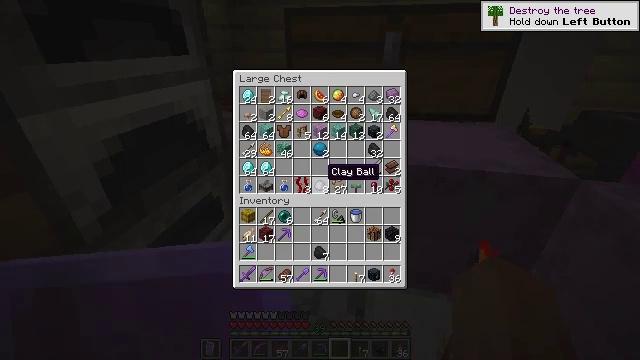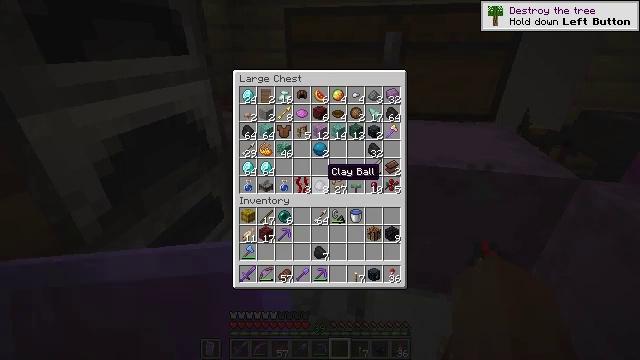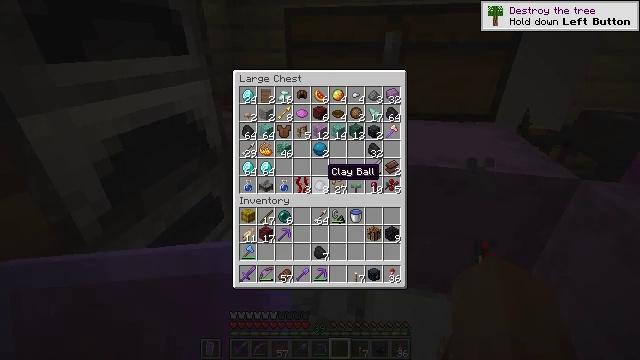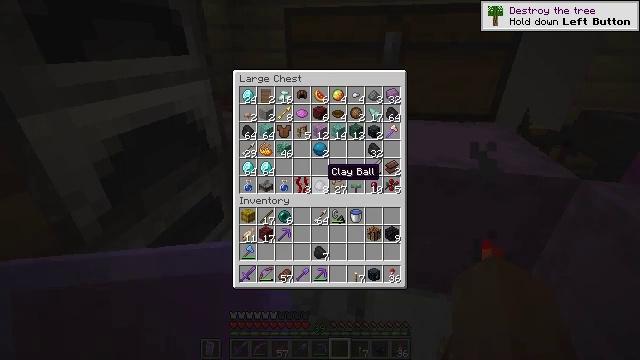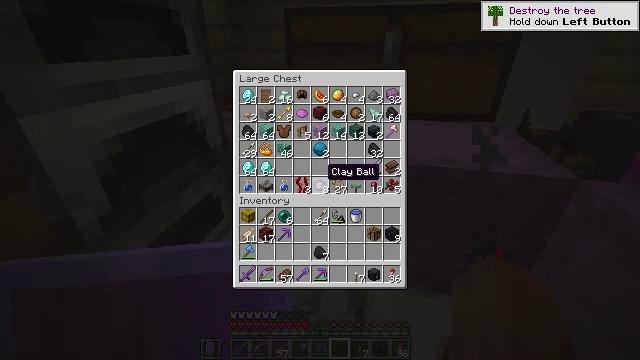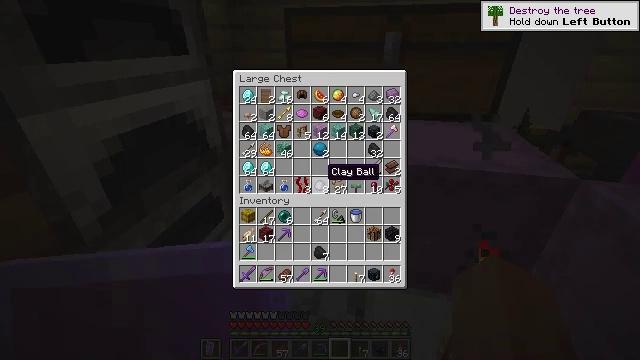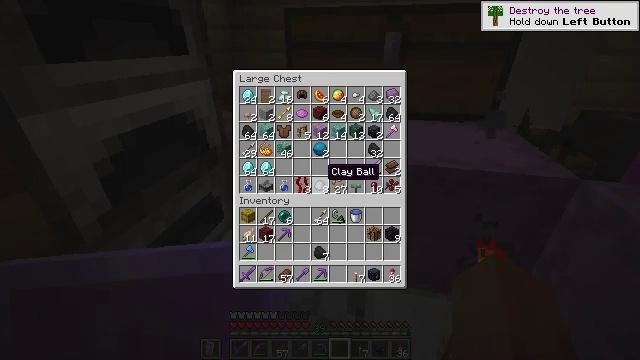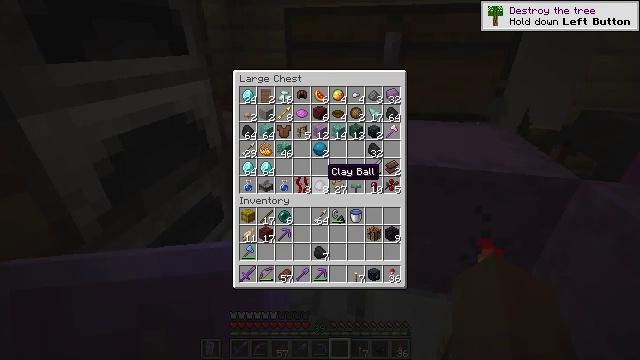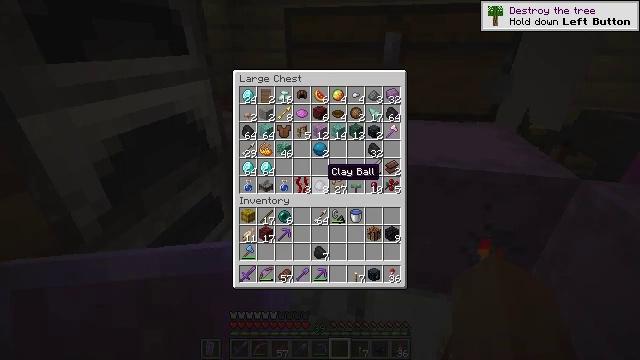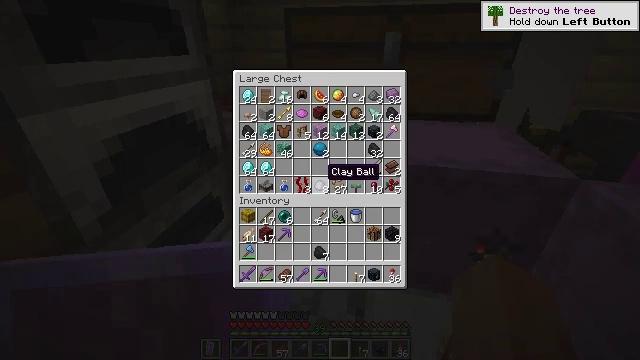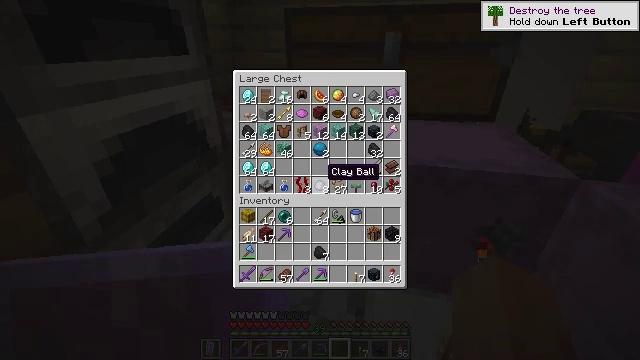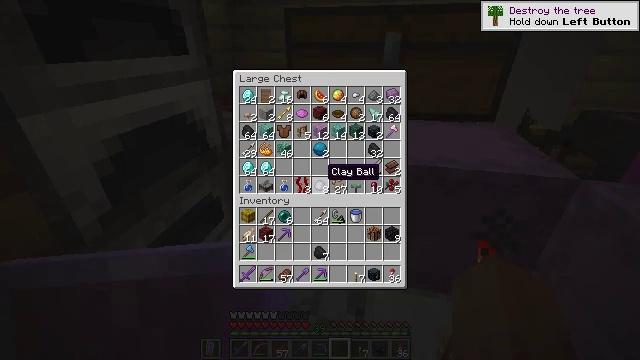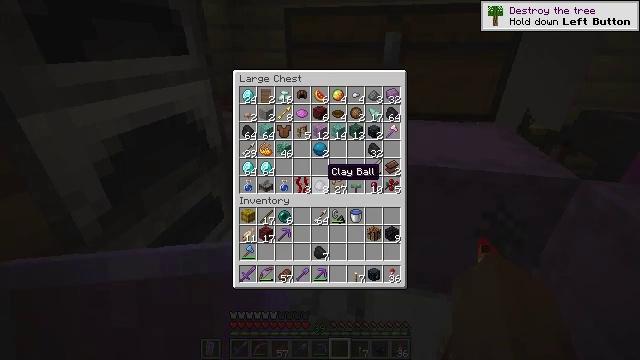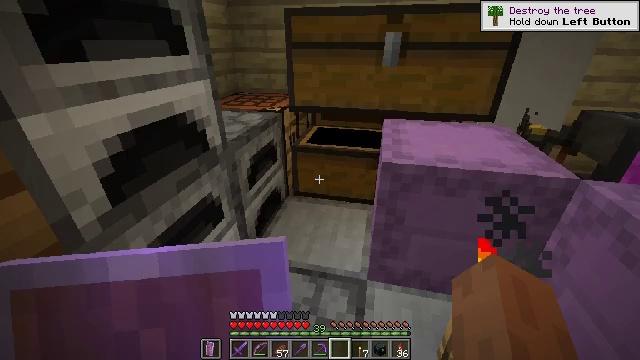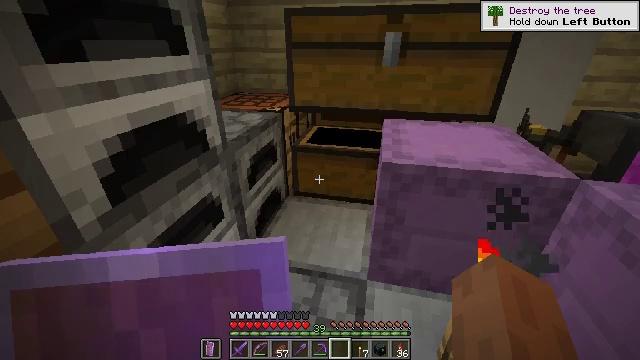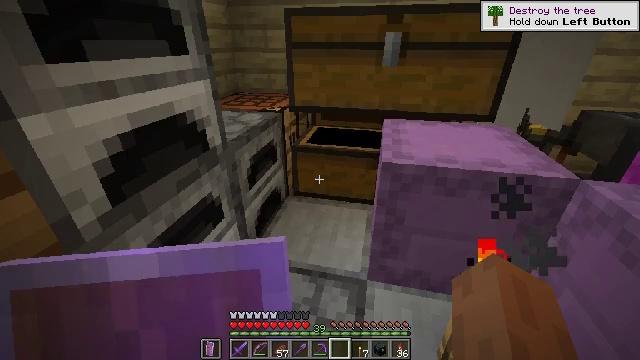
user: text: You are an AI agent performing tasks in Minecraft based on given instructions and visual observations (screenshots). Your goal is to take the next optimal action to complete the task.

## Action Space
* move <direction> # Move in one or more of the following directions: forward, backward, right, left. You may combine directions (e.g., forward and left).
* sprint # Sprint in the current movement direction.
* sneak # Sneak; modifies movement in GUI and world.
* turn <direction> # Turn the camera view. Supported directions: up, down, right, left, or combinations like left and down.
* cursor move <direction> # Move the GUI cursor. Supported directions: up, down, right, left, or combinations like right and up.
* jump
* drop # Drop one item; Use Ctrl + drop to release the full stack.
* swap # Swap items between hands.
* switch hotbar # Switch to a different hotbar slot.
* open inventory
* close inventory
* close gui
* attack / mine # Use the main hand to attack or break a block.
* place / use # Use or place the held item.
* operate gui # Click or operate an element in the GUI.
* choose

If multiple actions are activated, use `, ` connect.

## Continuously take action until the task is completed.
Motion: motion action
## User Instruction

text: Use sand and a furnace to craft glass.
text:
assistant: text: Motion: no_op
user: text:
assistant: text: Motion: no_op
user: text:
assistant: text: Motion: no_op
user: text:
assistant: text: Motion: no_op
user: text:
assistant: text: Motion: no_op
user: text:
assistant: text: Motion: no_op
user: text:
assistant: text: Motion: no_op
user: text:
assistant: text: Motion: no_op
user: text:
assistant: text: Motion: no_op
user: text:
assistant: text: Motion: no_op
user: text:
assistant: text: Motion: no_op
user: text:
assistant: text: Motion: no_op
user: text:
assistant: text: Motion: no_op
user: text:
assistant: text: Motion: no_op
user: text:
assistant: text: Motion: no_op
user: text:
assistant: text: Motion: no_op
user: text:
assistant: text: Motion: turn right
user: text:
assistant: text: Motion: turn right and up
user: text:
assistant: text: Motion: turn right and up
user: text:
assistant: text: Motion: turn right and up
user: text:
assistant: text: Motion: turn right
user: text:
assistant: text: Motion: turn right
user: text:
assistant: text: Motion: turn right
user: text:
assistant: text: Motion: turn right
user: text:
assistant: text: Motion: move right, turn right and up
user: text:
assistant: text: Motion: move right, turn right
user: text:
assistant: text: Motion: move forward and move right, turn right
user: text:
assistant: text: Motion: move forward and move right
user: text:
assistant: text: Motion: move forward and move right, turn right and up
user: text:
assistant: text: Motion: move forward